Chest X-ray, AP view. Patient: 26 years old, sex M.
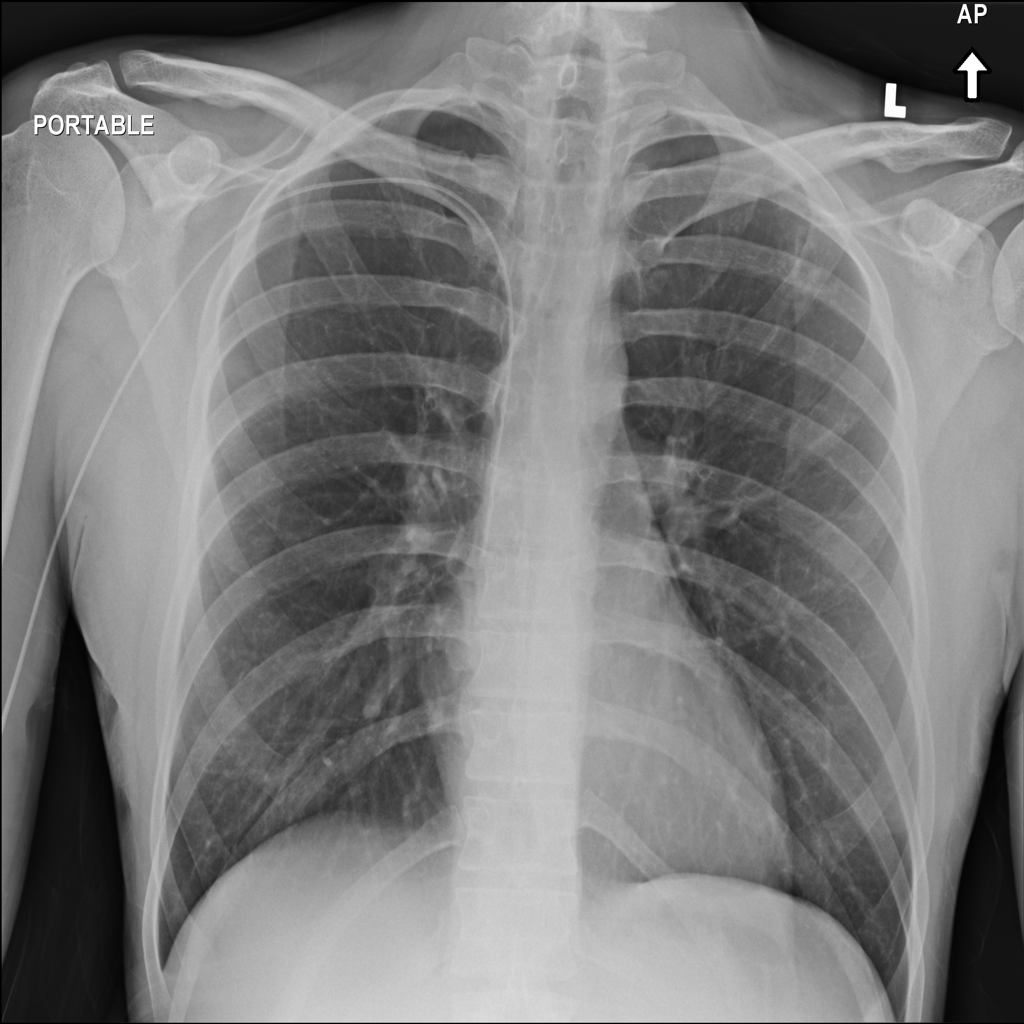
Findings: No Finding